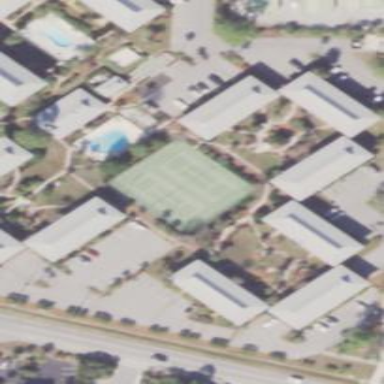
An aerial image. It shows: Tennis court on pitch.